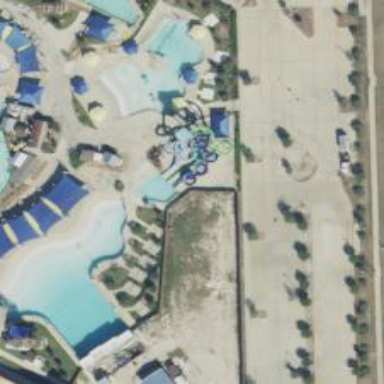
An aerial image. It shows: Water slide attraction.